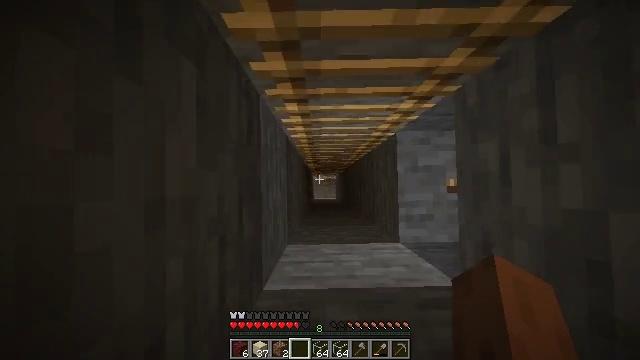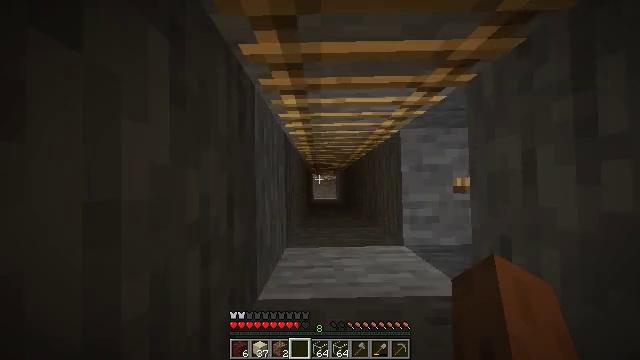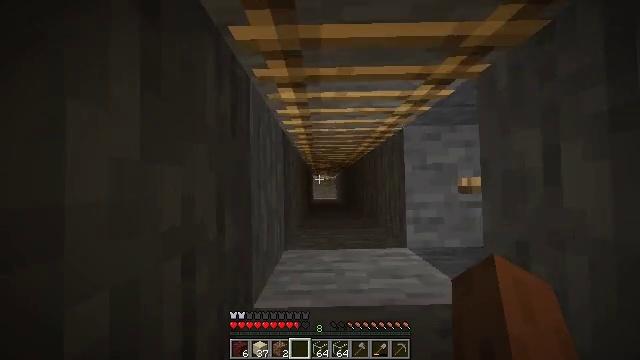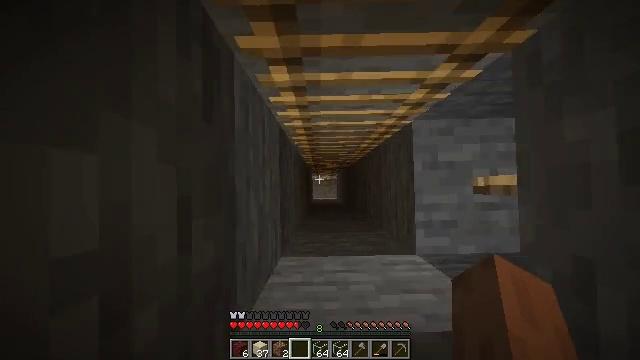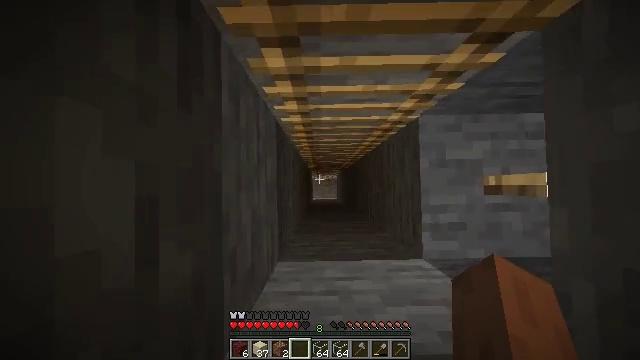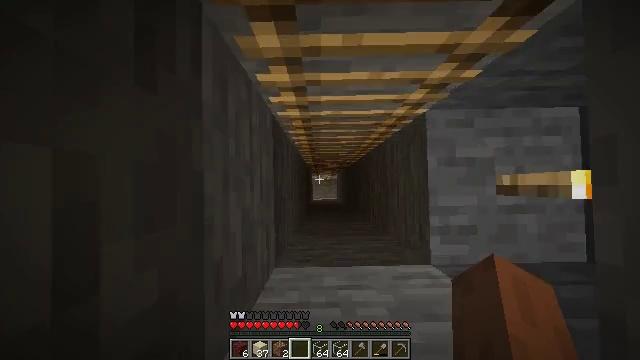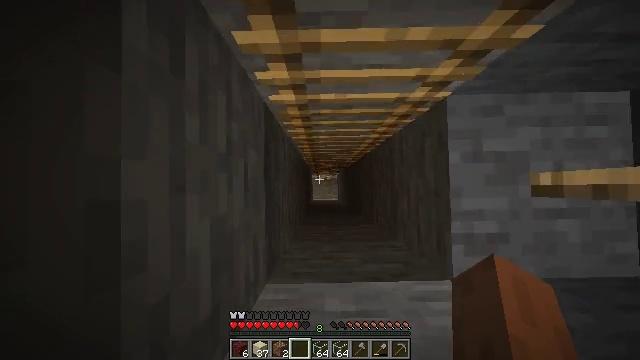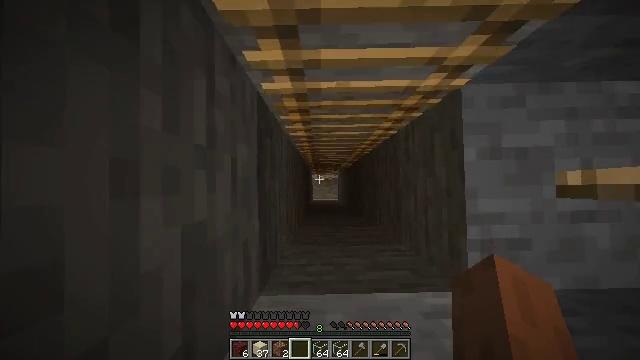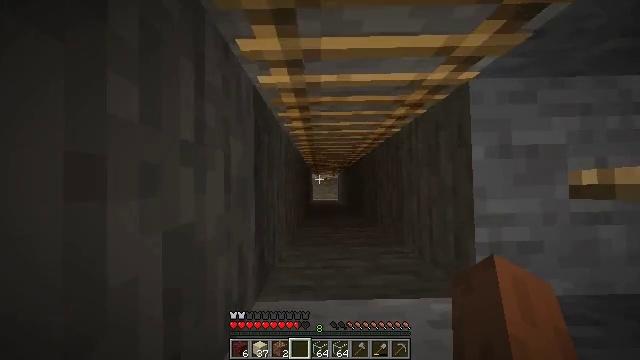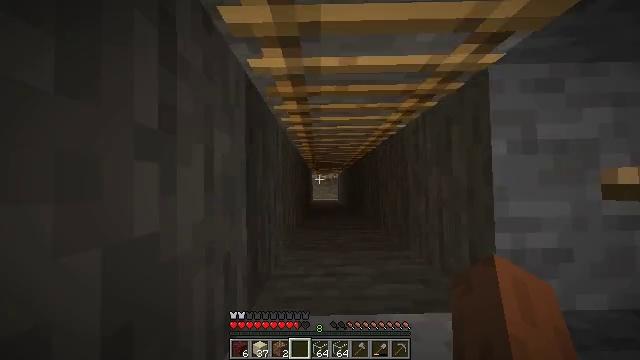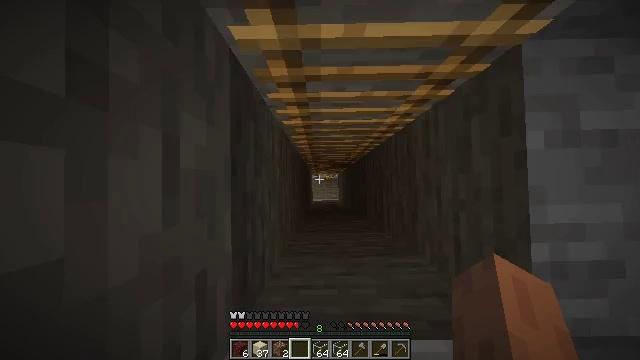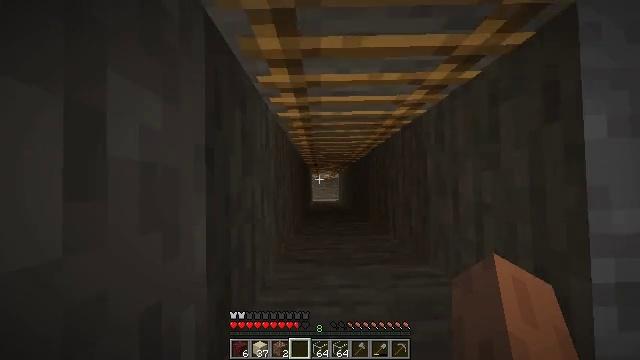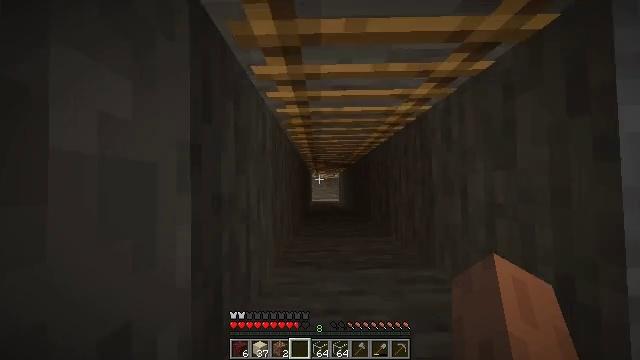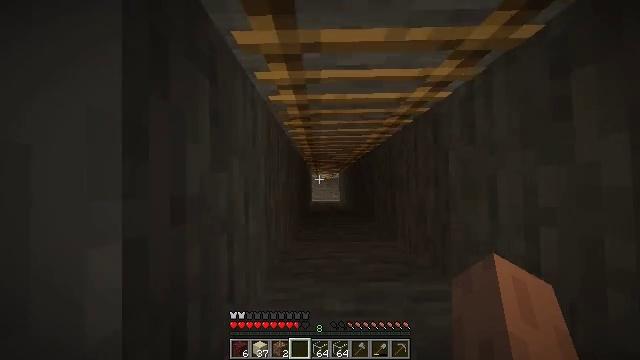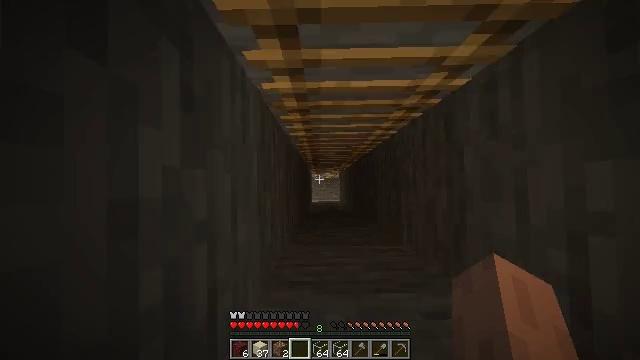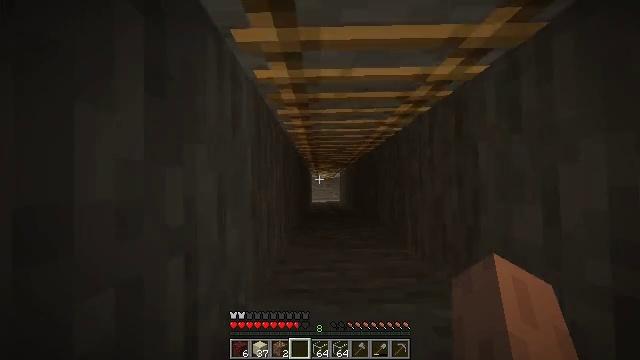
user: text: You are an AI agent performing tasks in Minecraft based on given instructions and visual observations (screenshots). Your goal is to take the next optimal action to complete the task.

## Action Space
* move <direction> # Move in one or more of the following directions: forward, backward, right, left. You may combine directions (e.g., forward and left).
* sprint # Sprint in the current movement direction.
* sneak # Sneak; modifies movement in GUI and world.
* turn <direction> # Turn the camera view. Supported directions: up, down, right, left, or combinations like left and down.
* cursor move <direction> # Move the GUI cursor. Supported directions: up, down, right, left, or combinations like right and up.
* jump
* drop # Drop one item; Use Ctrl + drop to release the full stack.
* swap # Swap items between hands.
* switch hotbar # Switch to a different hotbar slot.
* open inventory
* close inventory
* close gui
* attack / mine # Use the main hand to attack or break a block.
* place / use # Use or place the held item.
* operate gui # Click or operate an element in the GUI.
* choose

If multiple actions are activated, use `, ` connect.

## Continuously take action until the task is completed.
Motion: motion action
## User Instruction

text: Mine the hopper to collect it.
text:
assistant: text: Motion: no_op
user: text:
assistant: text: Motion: no_op
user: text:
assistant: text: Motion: no_op
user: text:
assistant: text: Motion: no_op
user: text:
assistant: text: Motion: no_op
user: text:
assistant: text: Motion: no_op
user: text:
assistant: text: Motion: no_op
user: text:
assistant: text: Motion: no_op
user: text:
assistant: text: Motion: no_op
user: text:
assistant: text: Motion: no_op
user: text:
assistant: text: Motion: no_op
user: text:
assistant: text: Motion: no_op
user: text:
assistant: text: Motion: no_op
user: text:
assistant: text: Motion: no_op
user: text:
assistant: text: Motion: no_op
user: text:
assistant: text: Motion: no_op
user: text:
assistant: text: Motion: no_op
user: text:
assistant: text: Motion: no_op
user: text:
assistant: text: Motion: no_op
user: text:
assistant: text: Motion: no_op
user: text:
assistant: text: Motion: no_op
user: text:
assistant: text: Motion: no_op
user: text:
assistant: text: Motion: no_op
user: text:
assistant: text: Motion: no_op
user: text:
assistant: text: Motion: no_op
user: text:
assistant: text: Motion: no_op
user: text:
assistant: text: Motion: no_op
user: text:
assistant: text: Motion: no_op
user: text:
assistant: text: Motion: no_op
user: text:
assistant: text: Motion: no_op